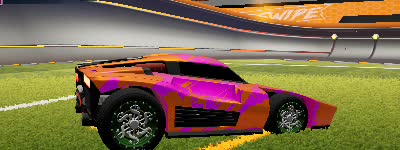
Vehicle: breakout